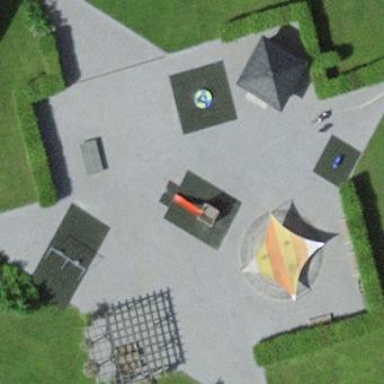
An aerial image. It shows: Playground area for leisure activities on the land.